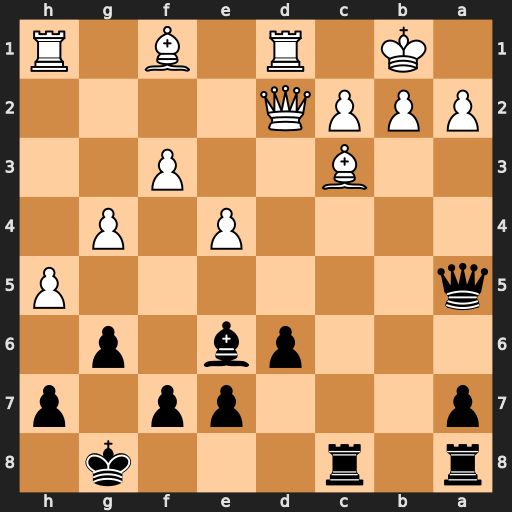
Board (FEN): r1r3k1/p3pp1p/3pb1p1/q6P/4P1P1/2B2P2/PPPQ4/1K1R1B1R
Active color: b
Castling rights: -
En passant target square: -
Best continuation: Qxa2+ Kc1 Qa1#